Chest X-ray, PA view. Patient: 65 years old, sex F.
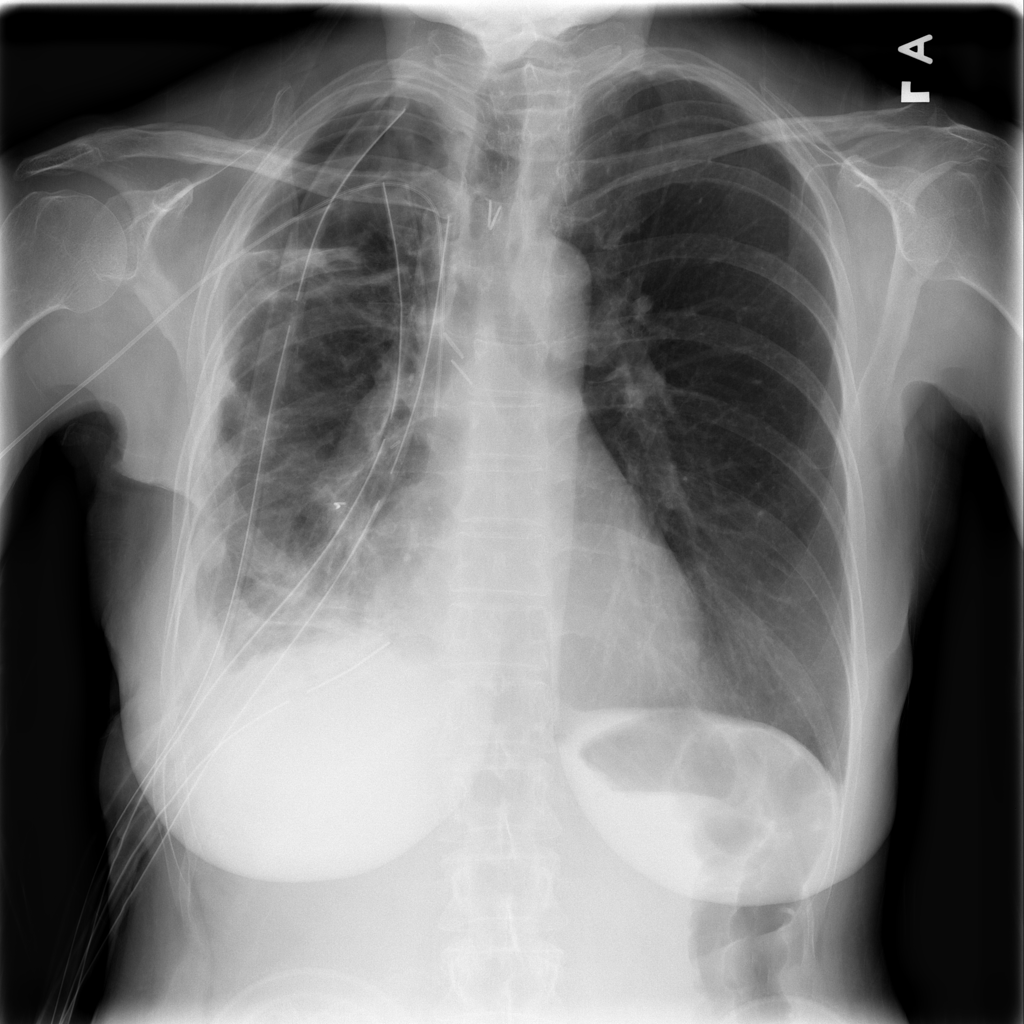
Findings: No Finding